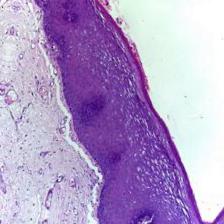
Diagnosis: Normal